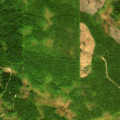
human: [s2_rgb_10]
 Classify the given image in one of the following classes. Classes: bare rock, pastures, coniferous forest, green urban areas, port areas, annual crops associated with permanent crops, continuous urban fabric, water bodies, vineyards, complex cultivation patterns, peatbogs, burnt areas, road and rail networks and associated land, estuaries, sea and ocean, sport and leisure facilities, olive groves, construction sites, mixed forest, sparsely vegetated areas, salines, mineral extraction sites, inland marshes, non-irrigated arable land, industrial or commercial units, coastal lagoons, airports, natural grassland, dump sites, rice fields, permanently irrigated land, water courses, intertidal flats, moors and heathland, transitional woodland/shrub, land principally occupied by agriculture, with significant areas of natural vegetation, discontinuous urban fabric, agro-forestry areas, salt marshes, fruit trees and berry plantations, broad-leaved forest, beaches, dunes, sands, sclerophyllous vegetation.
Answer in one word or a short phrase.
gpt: coniferous forest, mixed forest, transitional woodland/shrub